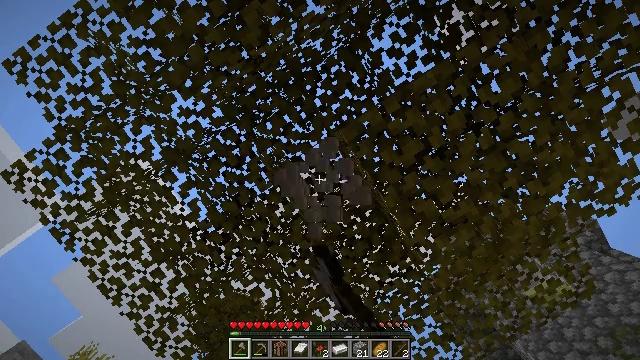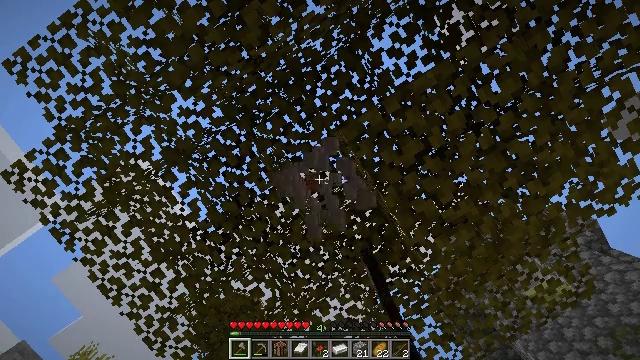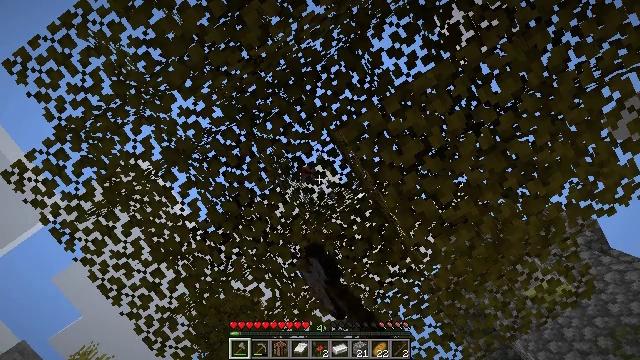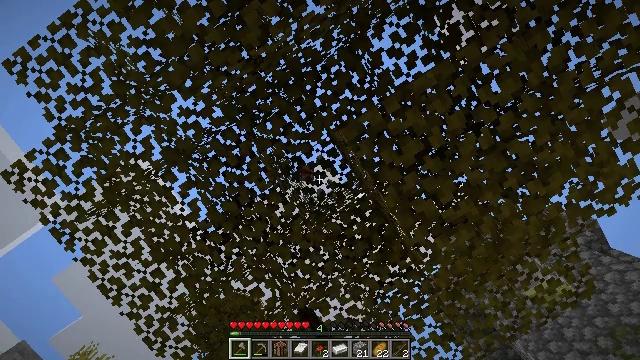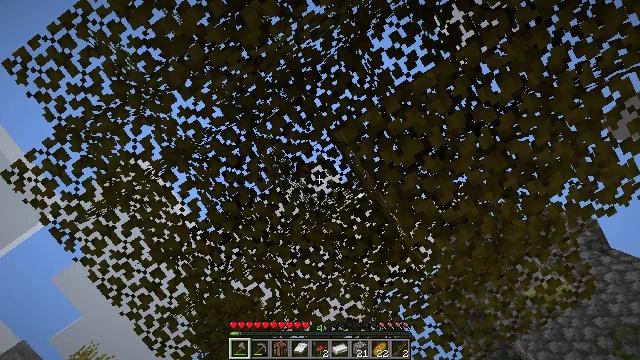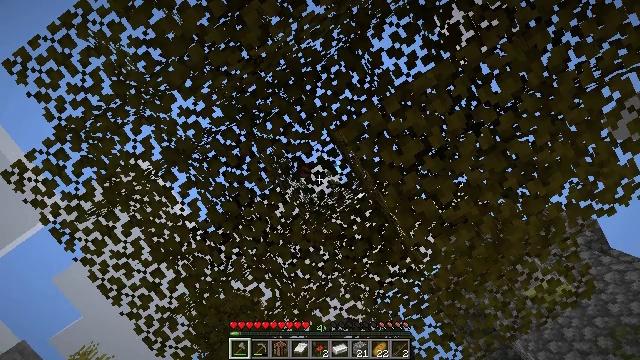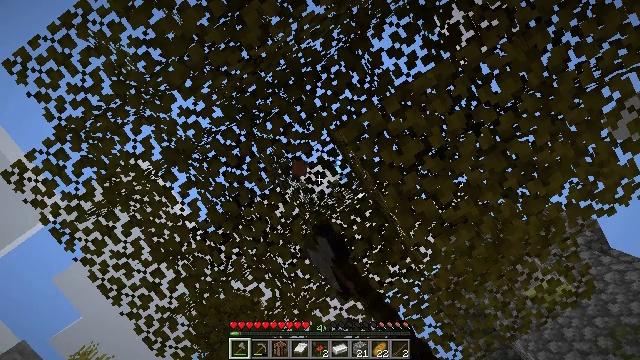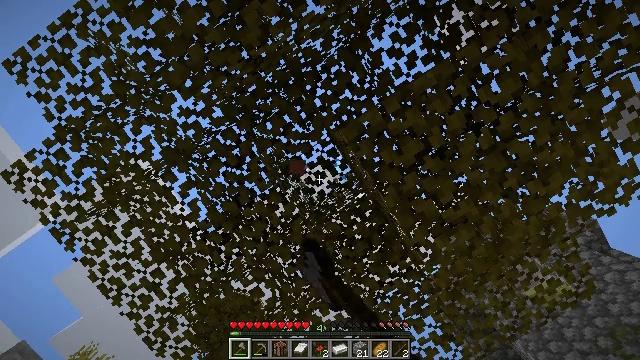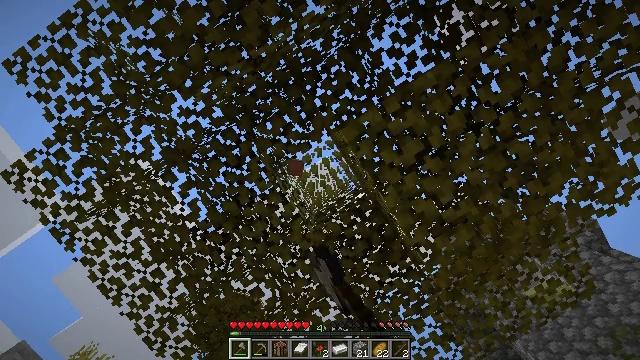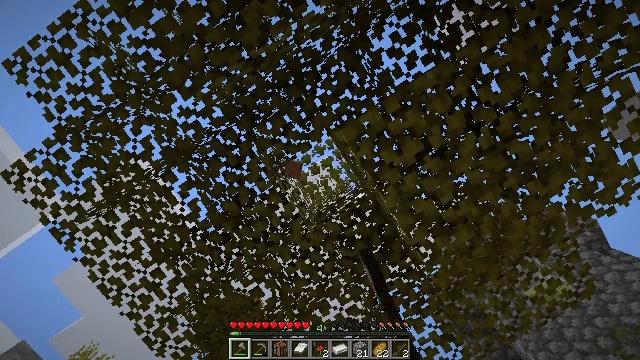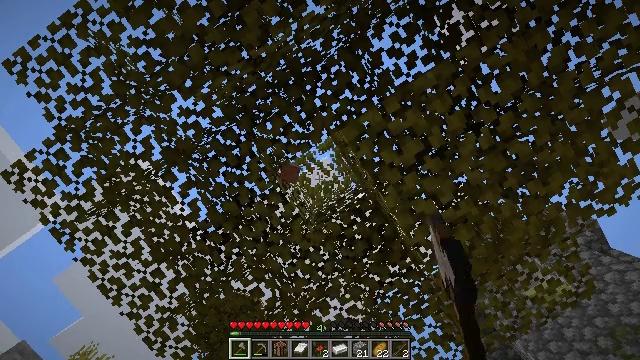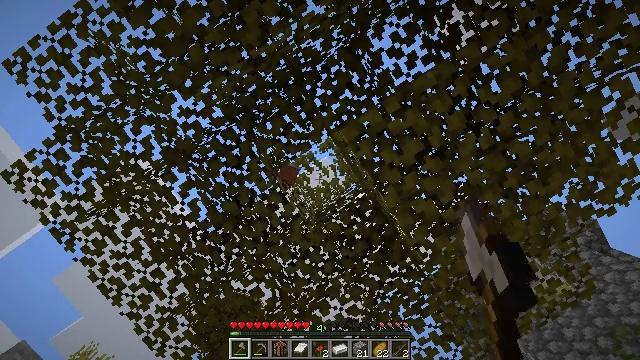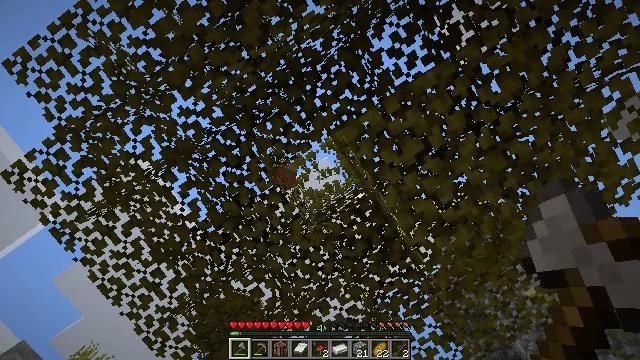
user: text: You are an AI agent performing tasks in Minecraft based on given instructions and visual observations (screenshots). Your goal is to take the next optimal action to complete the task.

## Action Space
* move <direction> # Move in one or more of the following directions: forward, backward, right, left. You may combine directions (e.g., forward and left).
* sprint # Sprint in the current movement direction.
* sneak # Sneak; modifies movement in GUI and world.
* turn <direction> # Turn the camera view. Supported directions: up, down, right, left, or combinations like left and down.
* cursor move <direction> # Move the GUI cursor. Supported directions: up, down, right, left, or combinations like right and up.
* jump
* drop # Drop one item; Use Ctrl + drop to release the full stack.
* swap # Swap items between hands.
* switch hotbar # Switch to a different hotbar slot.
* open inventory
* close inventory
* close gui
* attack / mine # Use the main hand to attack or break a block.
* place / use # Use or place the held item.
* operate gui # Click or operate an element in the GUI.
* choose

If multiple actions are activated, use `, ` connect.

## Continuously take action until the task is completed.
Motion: motion action
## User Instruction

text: Remove acacia leaves from the branches.
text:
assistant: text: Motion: attack / mine
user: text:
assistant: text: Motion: attack / mine
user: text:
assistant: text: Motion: attack / mine
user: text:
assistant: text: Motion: attack / mine
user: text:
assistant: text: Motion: attack / mine
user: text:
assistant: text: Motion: attack / mine
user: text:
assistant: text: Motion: attack / mine
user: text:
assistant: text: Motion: attack / mine
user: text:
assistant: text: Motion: attack / mine
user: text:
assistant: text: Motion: attack / mine
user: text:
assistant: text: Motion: attack / mine
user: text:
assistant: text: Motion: attack / mine
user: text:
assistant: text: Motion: no_op